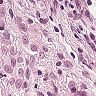
Metastatic tissue present: yes